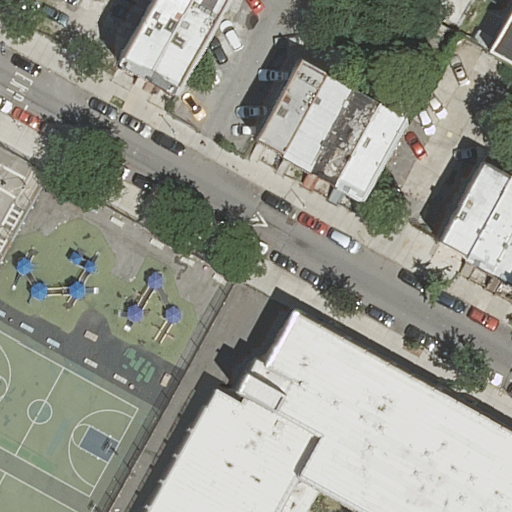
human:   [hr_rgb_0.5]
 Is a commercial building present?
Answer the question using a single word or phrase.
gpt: no

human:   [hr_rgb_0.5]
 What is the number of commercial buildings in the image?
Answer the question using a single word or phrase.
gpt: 0

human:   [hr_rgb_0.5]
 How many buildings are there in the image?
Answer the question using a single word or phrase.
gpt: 11

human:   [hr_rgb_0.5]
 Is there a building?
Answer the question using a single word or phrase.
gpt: yes

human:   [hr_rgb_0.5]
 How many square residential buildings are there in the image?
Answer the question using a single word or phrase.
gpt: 0

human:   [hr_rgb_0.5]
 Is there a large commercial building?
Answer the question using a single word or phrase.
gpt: no

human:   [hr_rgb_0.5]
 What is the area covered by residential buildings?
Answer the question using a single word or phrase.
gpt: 1026m2

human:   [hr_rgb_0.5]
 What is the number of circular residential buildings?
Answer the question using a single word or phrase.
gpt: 0

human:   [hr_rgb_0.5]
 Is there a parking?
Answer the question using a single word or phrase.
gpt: yes

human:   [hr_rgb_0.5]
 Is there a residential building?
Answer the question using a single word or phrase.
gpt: yes

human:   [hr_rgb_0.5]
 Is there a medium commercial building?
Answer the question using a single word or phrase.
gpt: no

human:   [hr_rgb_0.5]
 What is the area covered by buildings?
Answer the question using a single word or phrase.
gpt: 1203m2

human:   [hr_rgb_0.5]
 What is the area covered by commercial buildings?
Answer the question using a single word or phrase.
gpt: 0m2

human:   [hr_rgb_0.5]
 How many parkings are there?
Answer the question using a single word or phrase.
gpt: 2

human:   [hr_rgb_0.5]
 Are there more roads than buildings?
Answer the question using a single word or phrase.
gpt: no

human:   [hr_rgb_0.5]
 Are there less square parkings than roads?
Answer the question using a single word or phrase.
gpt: yes

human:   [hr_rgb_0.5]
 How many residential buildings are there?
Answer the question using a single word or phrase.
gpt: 10

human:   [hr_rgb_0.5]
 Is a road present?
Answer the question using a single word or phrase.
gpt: yes

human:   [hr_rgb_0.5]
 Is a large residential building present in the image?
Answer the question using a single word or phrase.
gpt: no

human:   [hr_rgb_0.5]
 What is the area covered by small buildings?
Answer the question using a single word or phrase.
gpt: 179m2

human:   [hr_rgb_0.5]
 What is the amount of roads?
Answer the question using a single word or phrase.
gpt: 3

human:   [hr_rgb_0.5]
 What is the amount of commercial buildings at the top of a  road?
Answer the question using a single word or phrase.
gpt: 0

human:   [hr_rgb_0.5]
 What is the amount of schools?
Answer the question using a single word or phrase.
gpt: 1

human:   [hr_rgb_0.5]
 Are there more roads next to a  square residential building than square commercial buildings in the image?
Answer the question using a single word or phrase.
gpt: no

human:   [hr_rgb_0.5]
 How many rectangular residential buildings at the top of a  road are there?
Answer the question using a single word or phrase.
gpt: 7

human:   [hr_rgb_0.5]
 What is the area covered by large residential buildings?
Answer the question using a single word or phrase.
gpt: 0m2

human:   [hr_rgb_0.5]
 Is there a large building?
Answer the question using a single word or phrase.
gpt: no

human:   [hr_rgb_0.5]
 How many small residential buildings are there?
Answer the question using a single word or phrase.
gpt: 5

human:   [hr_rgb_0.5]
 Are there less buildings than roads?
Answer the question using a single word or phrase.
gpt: no

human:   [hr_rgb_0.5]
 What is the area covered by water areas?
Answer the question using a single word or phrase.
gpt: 0m2

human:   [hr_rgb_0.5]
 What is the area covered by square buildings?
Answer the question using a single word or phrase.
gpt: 0m2

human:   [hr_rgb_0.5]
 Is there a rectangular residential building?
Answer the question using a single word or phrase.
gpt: yes

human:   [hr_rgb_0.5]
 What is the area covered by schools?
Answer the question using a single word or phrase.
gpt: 238m2

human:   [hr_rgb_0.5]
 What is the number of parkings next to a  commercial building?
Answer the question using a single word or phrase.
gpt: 0

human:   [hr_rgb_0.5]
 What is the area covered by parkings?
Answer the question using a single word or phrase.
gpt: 720m2

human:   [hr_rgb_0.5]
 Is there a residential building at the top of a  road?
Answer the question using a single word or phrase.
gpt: yes

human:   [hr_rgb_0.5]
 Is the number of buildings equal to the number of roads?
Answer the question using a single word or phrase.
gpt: no

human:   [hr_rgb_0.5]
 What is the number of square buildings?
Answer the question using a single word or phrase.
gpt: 0

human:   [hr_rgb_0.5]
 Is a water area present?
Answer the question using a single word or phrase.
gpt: no

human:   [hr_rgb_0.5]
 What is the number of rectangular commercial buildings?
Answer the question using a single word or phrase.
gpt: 0

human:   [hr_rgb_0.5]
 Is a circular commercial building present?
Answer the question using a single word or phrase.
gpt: no

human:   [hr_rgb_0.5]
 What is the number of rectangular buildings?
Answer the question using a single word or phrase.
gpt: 8

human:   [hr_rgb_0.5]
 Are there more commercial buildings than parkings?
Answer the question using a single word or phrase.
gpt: no

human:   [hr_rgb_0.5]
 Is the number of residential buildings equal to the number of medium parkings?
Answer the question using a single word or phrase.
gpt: no

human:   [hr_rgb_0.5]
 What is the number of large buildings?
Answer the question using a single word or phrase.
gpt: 0

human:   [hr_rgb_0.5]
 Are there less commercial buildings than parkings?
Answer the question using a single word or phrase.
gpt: yes

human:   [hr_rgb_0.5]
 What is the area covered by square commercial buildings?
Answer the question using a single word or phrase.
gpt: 0m2

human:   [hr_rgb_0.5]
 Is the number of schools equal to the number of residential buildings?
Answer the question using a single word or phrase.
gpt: no

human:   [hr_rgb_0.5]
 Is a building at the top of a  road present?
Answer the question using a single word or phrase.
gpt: yes

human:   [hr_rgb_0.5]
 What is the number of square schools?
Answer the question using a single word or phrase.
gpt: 0

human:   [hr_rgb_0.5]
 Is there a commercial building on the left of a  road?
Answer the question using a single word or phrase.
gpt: no

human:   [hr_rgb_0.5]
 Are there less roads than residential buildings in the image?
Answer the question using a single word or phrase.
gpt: yes

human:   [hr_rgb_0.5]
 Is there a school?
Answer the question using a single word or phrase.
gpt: yes

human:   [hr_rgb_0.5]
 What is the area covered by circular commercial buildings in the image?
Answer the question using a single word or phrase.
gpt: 0m2

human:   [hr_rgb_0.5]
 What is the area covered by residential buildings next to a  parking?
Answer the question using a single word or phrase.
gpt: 1026m2

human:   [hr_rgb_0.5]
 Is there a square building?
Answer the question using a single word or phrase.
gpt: no

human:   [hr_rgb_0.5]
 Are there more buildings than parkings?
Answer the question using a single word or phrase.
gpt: yes

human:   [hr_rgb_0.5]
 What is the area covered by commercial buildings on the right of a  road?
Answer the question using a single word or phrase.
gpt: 0m2

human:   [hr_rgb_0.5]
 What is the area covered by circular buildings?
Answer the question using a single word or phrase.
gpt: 0m2

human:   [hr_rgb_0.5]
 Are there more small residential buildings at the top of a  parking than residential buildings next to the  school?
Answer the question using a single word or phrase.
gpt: no

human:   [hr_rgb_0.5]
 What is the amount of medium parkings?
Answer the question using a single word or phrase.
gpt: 0

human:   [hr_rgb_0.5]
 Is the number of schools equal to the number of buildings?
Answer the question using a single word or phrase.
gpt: no

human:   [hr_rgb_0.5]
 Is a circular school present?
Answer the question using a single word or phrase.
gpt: no

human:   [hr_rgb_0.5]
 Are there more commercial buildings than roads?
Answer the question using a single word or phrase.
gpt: no